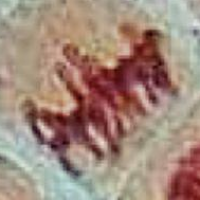
Label: metaphase